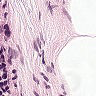
Metastatic tissue present: no